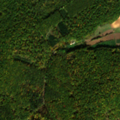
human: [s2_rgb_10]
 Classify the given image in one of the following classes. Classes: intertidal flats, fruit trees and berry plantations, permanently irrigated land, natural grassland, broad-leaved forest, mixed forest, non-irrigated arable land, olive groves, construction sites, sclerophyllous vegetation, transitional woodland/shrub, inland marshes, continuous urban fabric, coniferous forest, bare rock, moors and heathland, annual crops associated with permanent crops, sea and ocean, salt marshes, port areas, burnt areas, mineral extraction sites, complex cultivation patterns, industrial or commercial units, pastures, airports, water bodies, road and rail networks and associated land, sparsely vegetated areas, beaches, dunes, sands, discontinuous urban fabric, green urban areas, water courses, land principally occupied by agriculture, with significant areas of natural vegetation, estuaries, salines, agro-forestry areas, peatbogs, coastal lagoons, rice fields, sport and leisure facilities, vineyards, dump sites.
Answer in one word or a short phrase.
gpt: non-irrigated arable land, broad-leaved forest